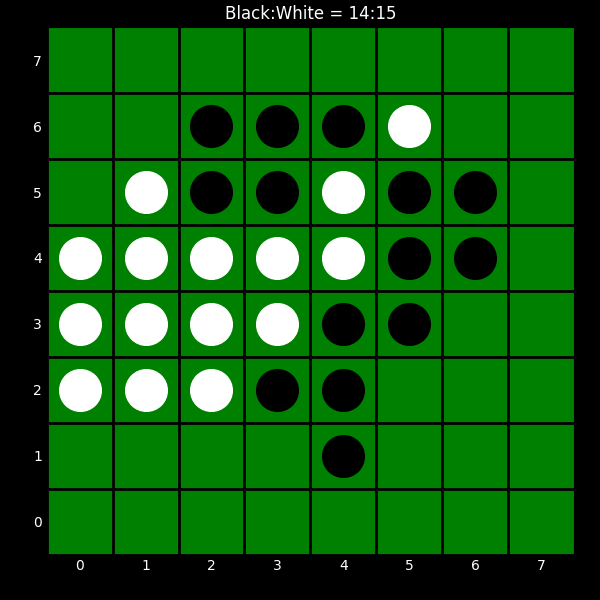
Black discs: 14
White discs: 15